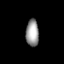
Tissue: prostate
Cell type: Epithelial cells
Senescence score: 0.2263
Nuclear area (px): 340
Mean DAPI intensity: 154.1